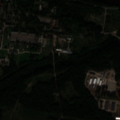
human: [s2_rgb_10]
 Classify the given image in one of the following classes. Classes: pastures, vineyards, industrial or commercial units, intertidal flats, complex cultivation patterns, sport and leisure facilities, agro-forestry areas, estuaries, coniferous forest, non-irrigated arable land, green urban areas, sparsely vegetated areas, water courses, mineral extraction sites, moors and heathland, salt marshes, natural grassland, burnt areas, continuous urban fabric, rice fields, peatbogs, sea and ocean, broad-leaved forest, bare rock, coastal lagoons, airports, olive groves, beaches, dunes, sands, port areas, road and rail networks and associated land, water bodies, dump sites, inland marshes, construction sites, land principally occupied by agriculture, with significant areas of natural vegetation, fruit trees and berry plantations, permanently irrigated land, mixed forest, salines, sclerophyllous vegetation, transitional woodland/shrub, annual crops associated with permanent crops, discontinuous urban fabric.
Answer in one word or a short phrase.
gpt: discontinuous urban fabric, industrial or commercial units, broad-leaved forest, transitional woodland/shrub, water courses